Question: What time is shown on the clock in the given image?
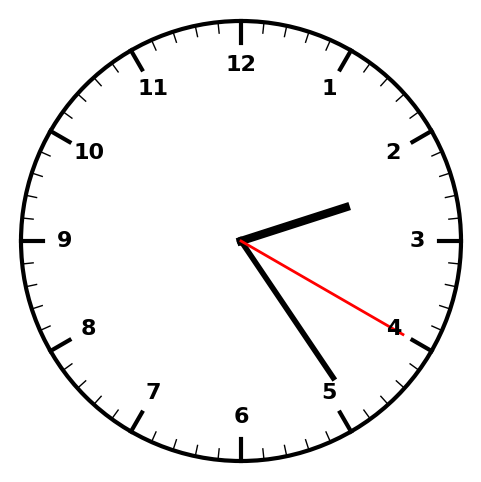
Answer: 02:24:20